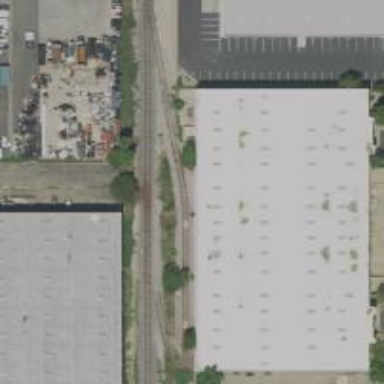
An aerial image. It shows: Rail spur service.